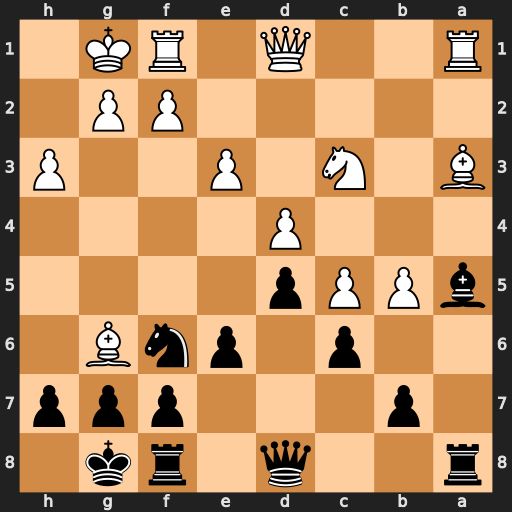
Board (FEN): r2q1rk1/1p3ppp/2p1pnB1/bPPp4/3P4/B1N1P2P/5PP1/R2Q1RK1
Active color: b
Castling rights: -
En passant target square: -
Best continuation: Bxc3 Qb3 Bxa1